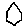
Label: hexagon